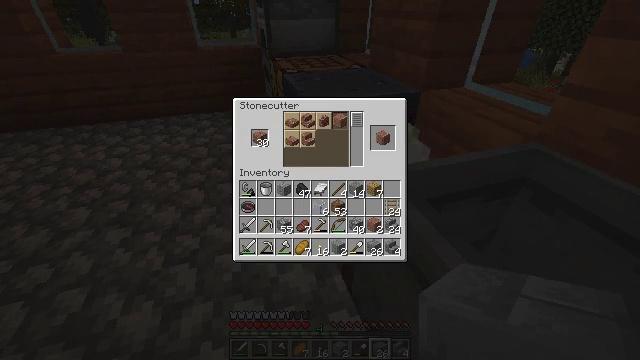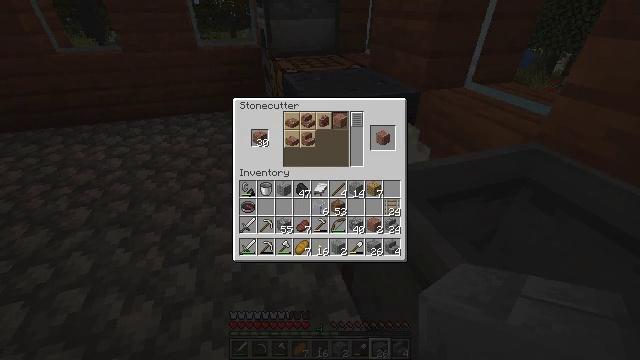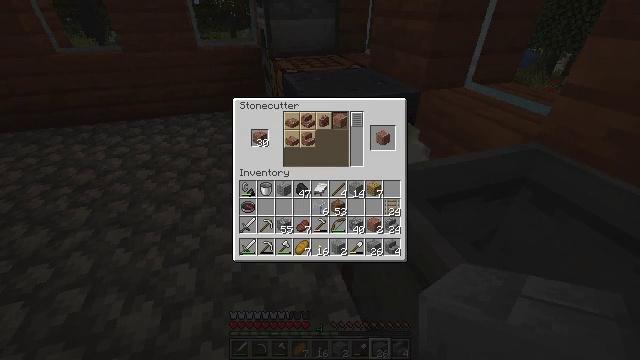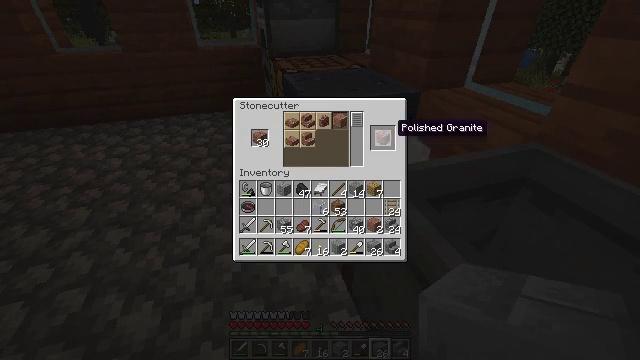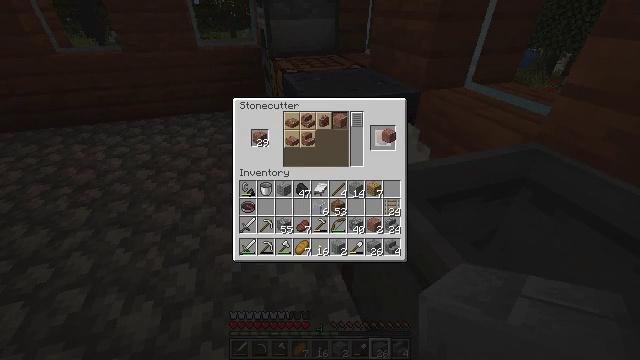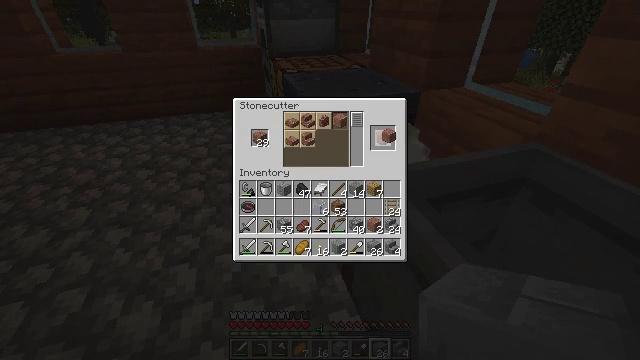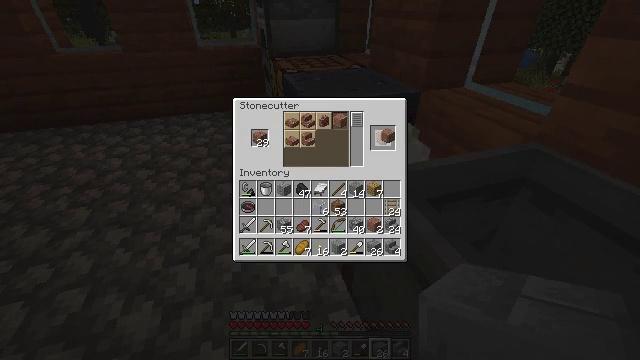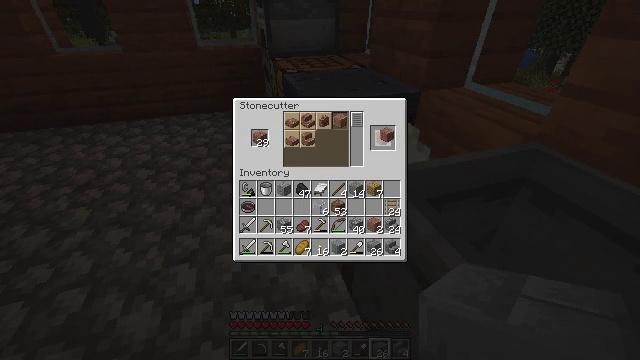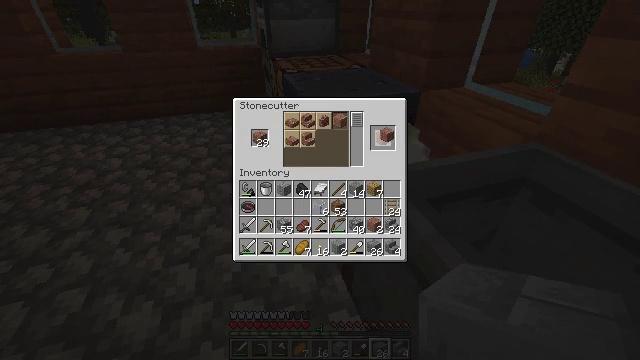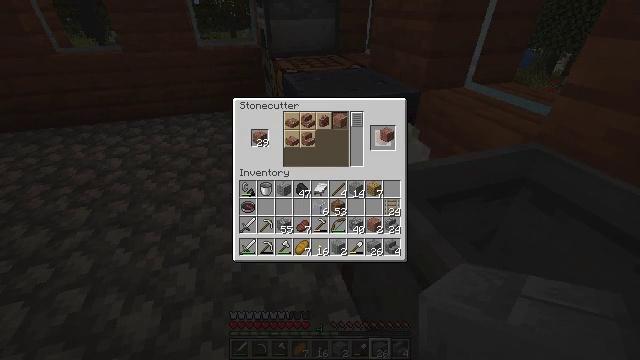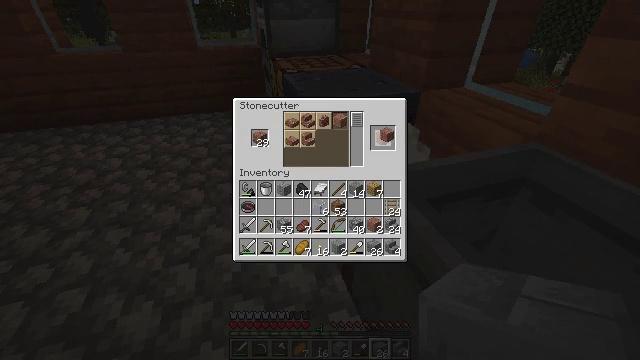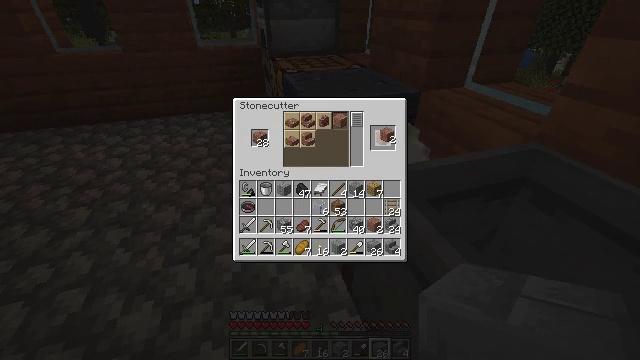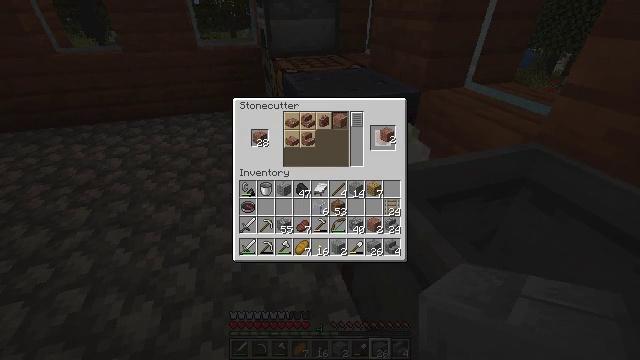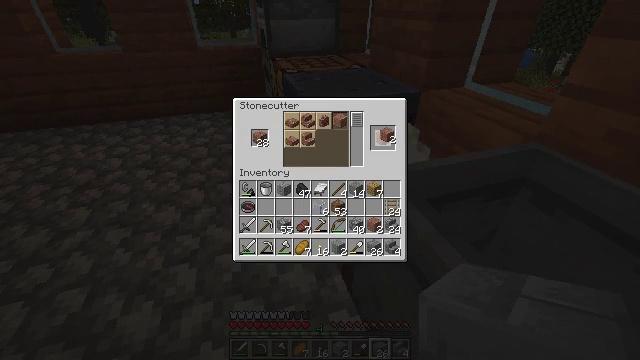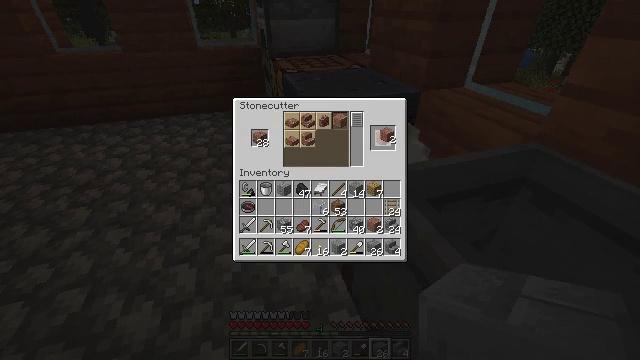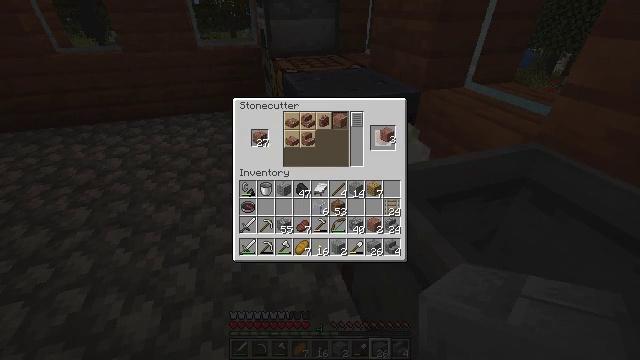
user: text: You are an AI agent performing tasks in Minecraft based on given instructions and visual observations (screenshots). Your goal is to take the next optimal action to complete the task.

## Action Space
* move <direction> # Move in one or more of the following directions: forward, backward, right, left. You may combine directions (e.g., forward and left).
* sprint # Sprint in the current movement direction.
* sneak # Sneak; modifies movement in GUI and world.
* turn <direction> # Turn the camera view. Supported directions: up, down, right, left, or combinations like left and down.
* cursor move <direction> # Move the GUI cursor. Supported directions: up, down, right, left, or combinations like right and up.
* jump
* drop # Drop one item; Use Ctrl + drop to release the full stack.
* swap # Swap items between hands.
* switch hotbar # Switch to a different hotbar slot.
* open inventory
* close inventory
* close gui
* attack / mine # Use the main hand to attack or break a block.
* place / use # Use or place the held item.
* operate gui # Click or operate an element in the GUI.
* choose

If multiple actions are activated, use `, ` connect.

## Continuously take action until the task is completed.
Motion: motion action
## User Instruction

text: Form polished granite from four granite.
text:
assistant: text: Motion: no_op
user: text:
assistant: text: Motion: no_op
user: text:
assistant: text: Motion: no_op
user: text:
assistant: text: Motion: attack / mine
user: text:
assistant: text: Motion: attack / mine
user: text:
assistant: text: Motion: attack / mine
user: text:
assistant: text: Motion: no_op
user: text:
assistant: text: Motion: no_op
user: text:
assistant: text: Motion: attack / mine
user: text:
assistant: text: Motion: attack / mine
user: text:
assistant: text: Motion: no_op
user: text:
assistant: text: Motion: attack / mine
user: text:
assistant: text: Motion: attack / mine
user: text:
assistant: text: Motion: attack / mine
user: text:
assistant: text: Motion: no_op
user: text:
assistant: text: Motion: attack / mine
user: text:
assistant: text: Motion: attack / mine
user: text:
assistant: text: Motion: attack / mine
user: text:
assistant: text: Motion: attack / mine
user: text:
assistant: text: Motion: attack / mine
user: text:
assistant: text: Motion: attack / mine
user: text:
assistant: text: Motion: no_op
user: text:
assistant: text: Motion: attack / mine
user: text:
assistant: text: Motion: attack / mine
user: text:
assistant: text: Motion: attack / mine
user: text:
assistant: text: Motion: no_op
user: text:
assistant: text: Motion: attack / mine
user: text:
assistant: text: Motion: attack / mine
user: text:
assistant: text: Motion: attack / mine
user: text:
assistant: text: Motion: no_op